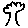
Label: tree